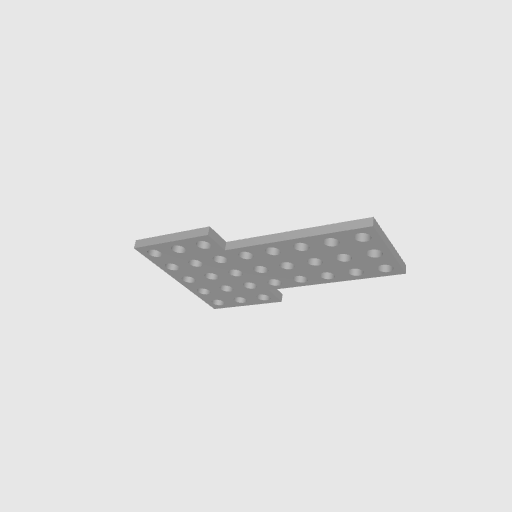
Part: FlatGridBracket2-1